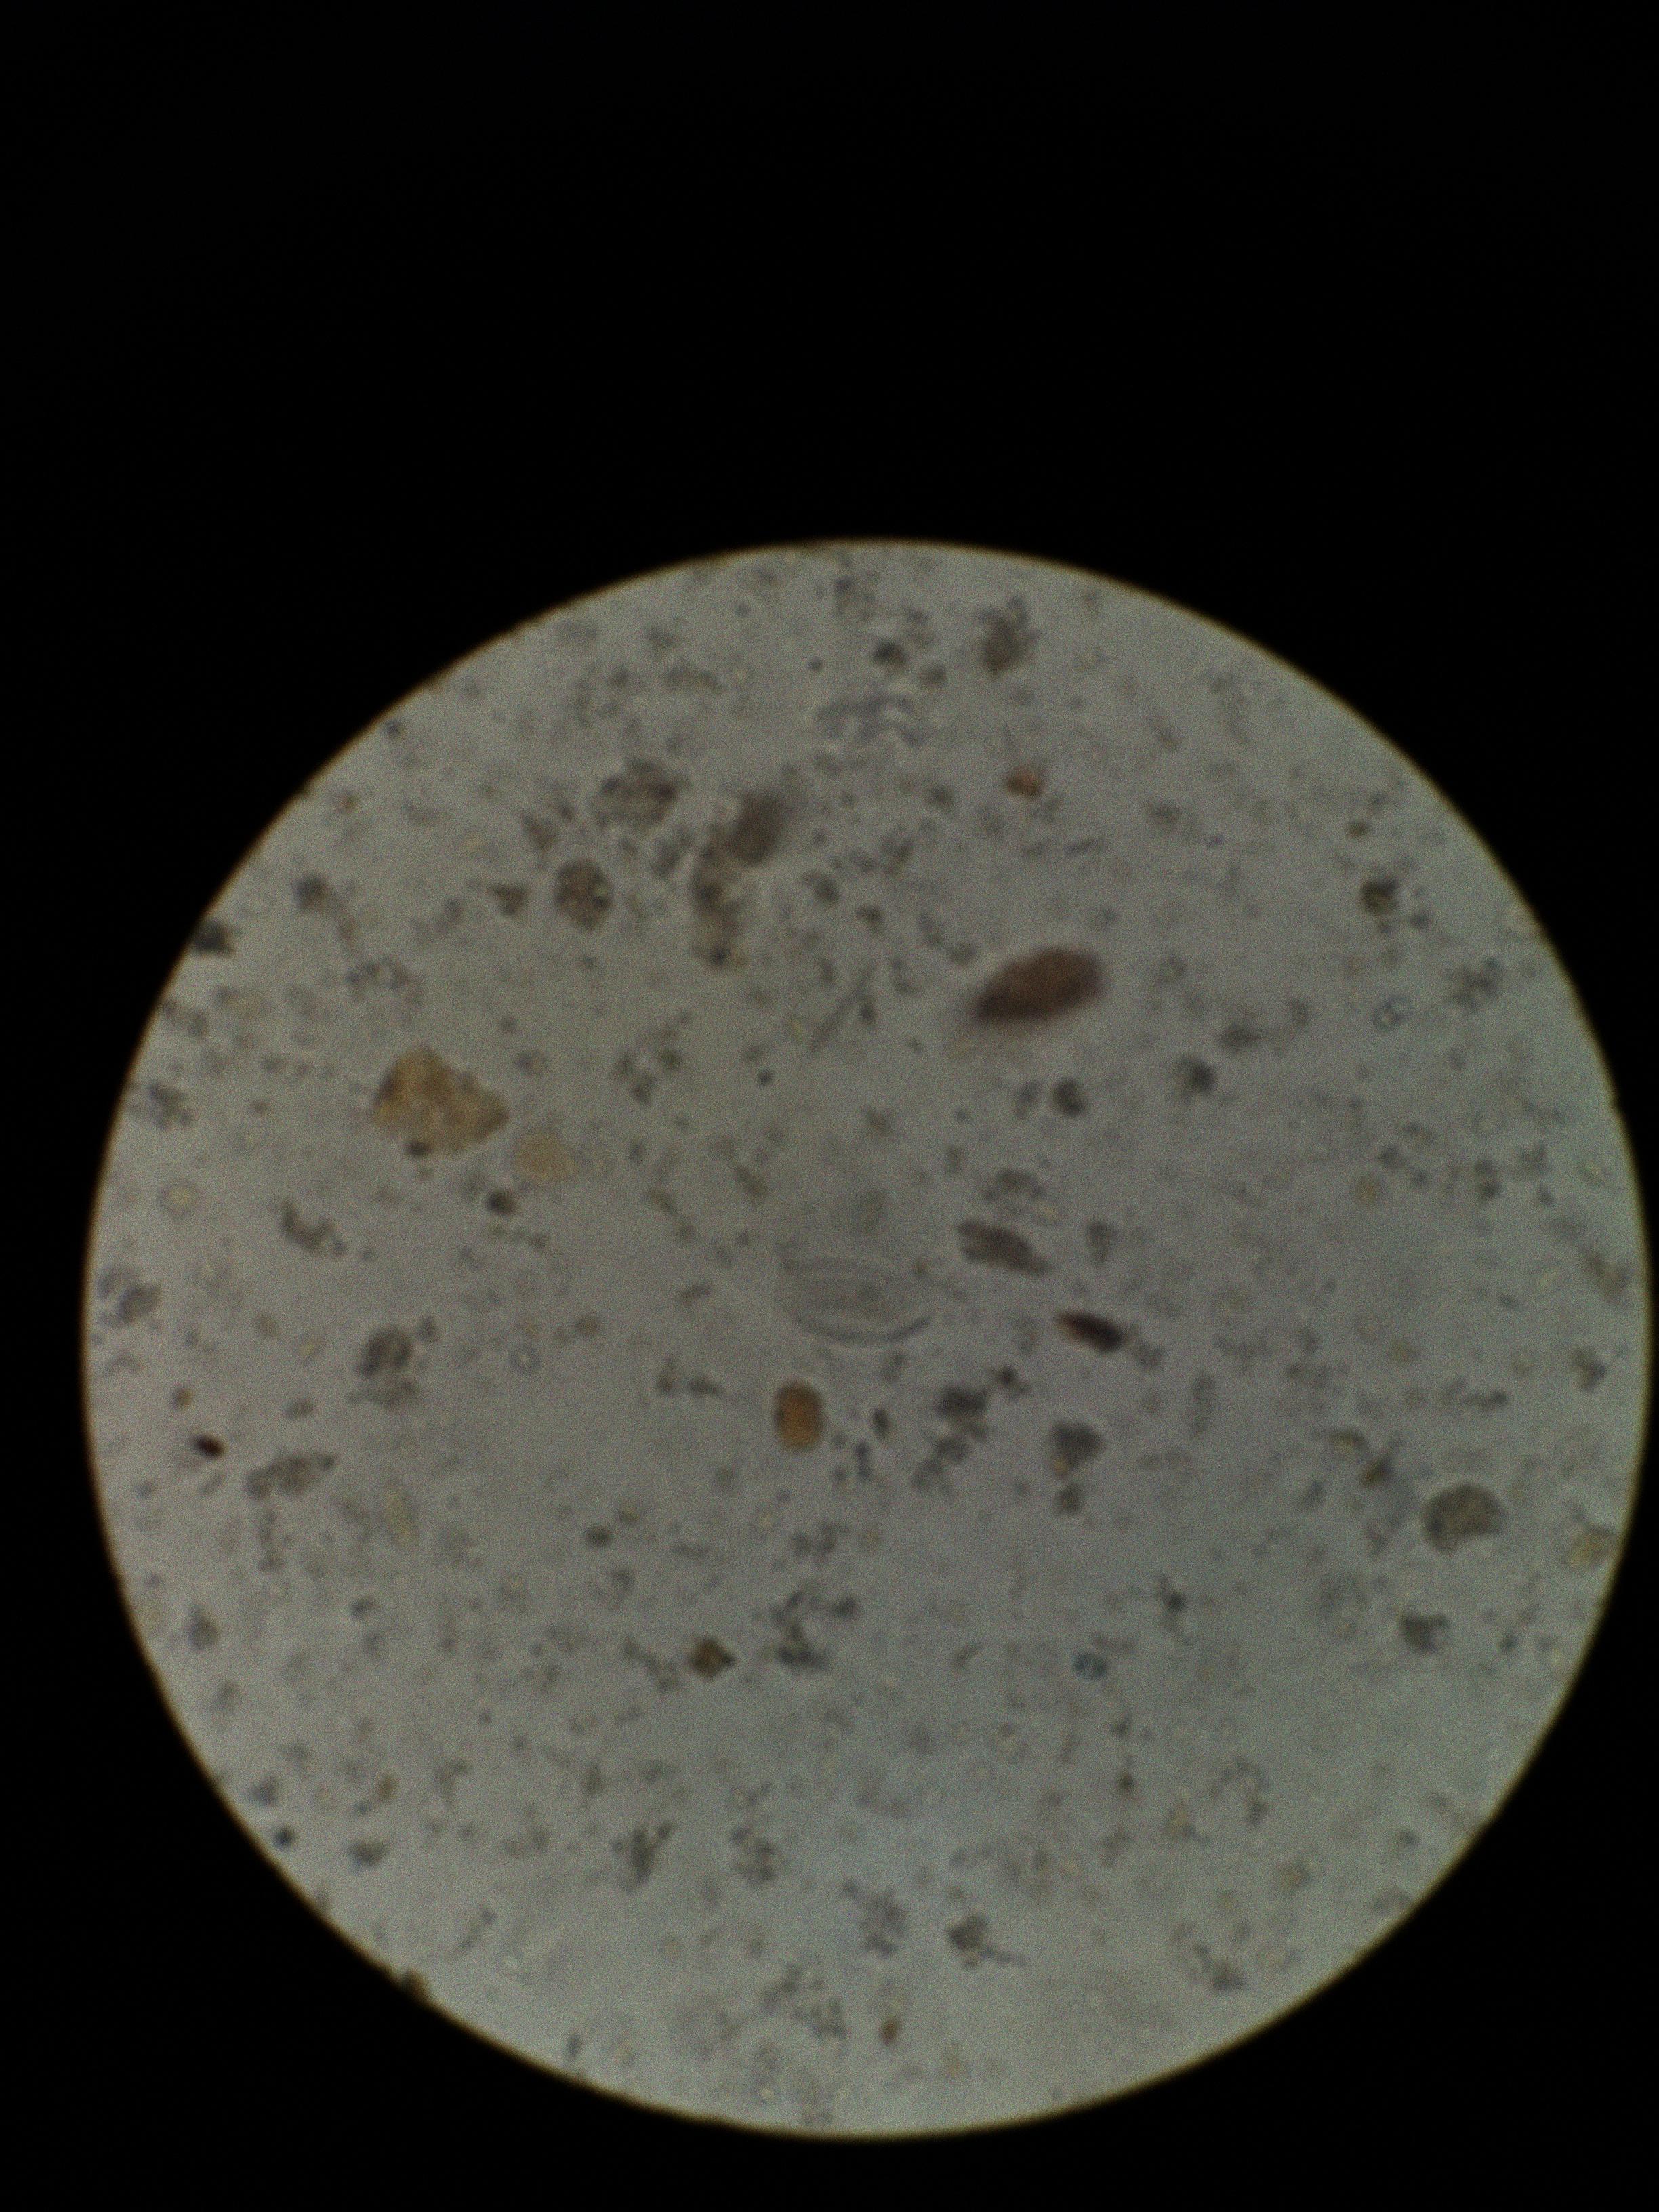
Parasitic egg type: Enterobius vermicularis